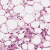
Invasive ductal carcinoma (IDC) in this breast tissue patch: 0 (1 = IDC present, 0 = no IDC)